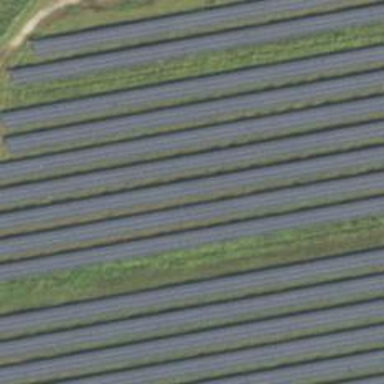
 consisting of solar photovoltaic panels."